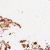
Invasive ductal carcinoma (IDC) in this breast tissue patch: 0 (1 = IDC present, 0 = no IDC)